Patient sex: F
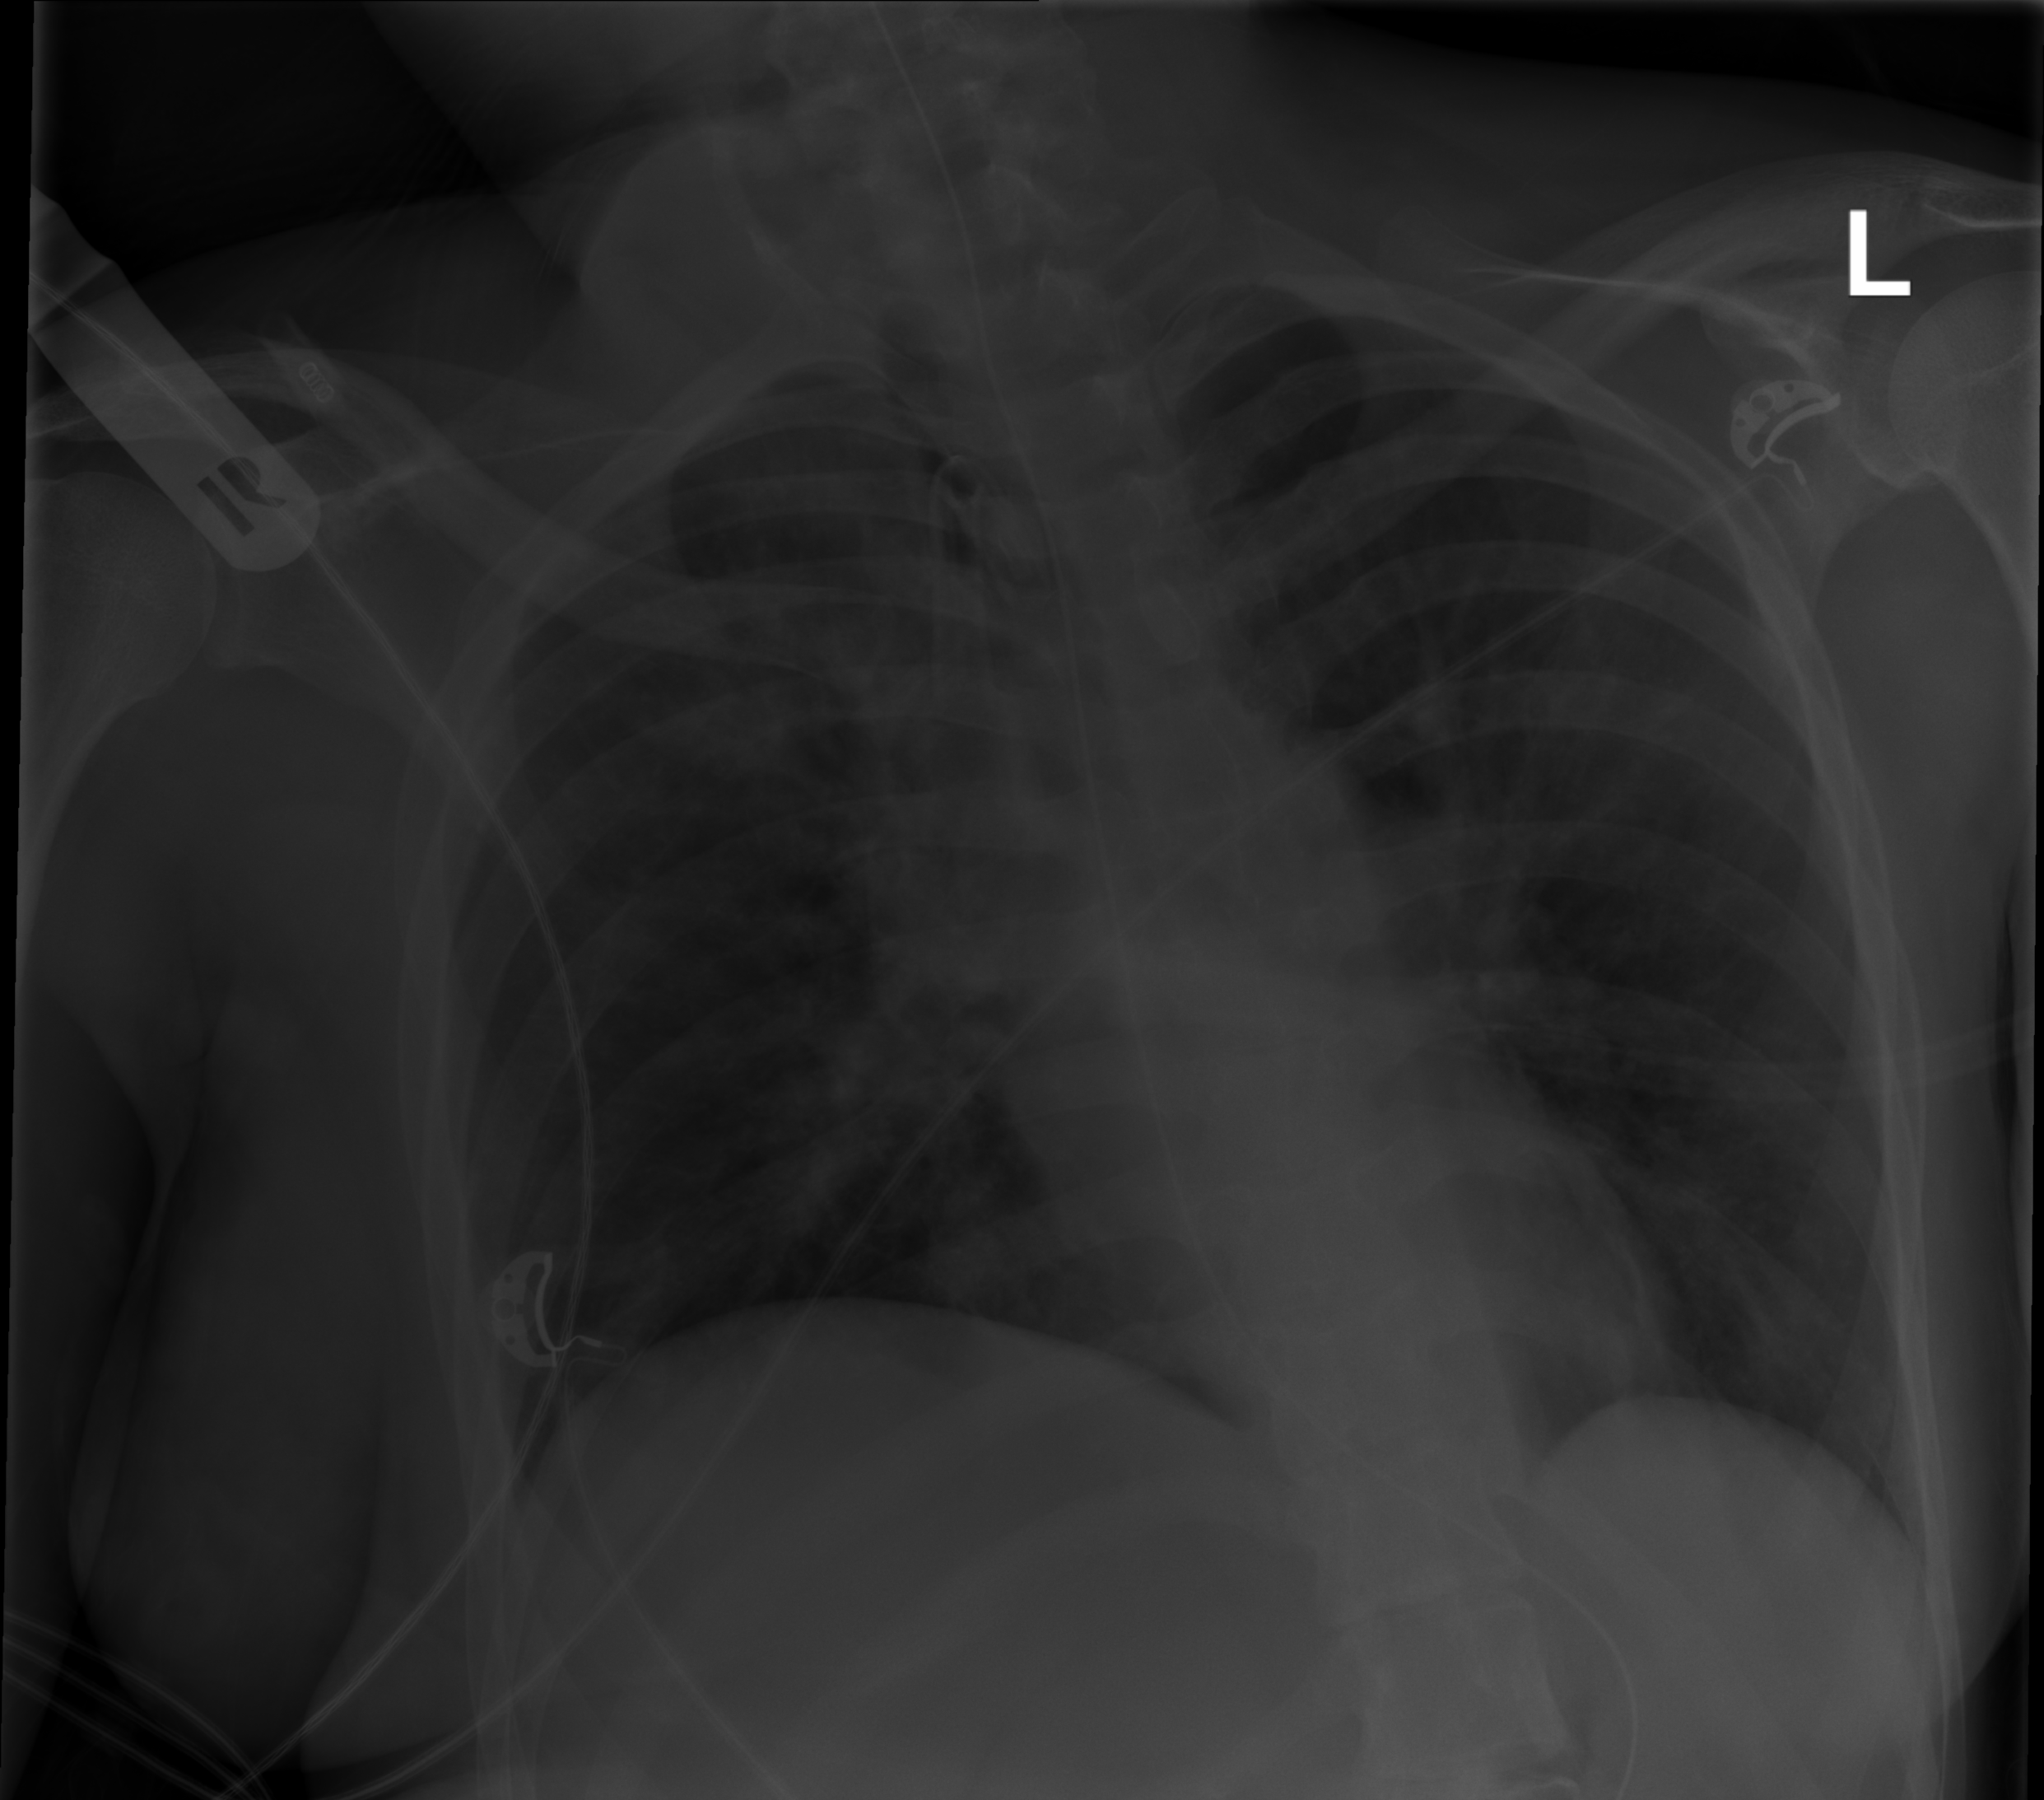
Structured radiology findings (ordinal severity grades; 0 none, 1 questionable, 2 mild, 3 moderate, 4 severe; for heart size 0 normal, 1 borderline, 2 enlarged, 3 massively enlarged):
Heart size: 0
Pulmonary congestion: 2
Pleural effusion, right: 0
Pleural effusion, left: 0
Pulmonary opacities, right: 2
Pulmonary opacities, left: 2
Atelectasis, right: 0
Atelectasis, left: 0